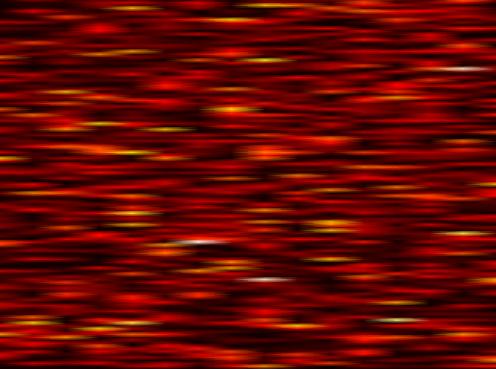
Label: WOLA